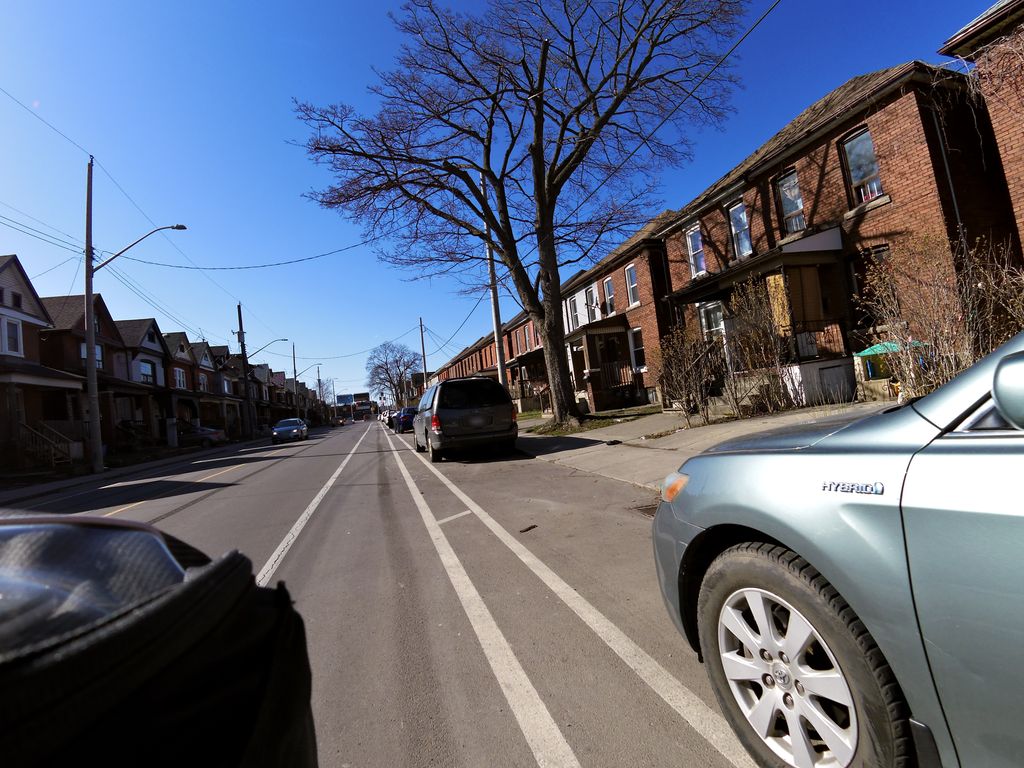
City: hamilton